Question: I am using silverlight and have to code in c# not xaml and i have a grid (myGrid) with 1 row and 1 column. This Grid further contain Border('rect') and this rect contains another grid ('childGrid')inside having 1 row and 3 columns.
And this smallGrid further contains a stackpanel (sp) in second column whose size formed dynamically but smallGrid dont resize according to the growing size of stackpanel sp.
My code is like this:
'''
Grid myGrid = new Grid();
myGrid.Width = 750;
myGrid.HorizontalAlignment = HorizontalAlignment.Left;
myGrid.VerticalAlignment = VerticalAlignment.Top;
myGrid.ShowGridLines = false;
ColumnDefinition colDef1 = new ColumnDefinition();
myGrid.ColumnDefinitions.Add(colDef1);
RowDefinition rowDef1 = new RowDefinition();
myGrid.RowDefinitions.Add(rowDef1);
Border rect = new Border();
rect.Width = g.Width;
rect.Height = g.Height;
rect.BorderThickness = new Thickness(2);
rect.BorderBrush = new SolidColorBrush(Colors.LightGray);
Grid childGrid = new Grid();
ColumnDefinition colDef1 = new ColumnDefinition();
ColumnDefinition colDef2 = new ColumnDefinition();
ColumnDefinition colDef3 = new ColumnDefinition();
childGrid.ColumnDefinitions.Add(colDef1);
childGrid.ColumnDefinitions.Add(colDef2);
childGrid.ColumnDefinitions.Add(colDef3);
int NumberOfRadioButton = 0;
StackPanel sp = new StackPanel();
foreach(var item in param.Component.Attributes.Items) {
NumberOfRadioButton++;
RadioButton rb = new RadioButton();
rb.GroupName = item;
rb.Content = item;
sp.Children.Add(rb);
}
Grid.SetRow(sp, 1);
Grid.SetColumn(sp, 1);
childGrid.Height = sp.Height;
childGrid.Children.Add(sp);
TextBlock txtblk1ShowStatus = new TextBlock();
TextBlock txtblkLabel = new TextBlock();
txtblkLabel.Text = param.Label;
Grid.SetColumn(txtblkLabel, 0);
Grid.SetRow(txtblkLabel, 1);
childGrid.Children.Add(txtblkLabel);
txtblk1ShowStatus.Text = param.Name;
Grid.SetColumn(txtblk1ShowStatus, 2);
Grid.SetRow(txtblk1ShowStatus, 1);
childGrid.Children.Add(txtblk1ShowStatus);
rect.Child = childGrid;
Grid.SetRow(rect, 1);
myGrid.Children.Add(rect);
'''
The size of 'myGrid' and 'childGrid' must grow dynamically according to the increasing stackpanel size on dynamically created radio buttons? Because all the radio buttons are not displayed in column 2 please see the last radiobutton in snapshot belowis not displayed because of border crossing ("Very High", just after "High"):

EDIT: I even tried these 3 steps but it still the same:
(1)Remove rect.Width = g.Width; rect.Height = g.Height; childGrid.Height = sp.Height;
(2)add rowdef.Height= new GridLength(1, GridUnitType.Auto);(because i am expanding vertically)
(3) add sp.Orientation = Orientation.Vertical;
Edit2 : myGrid is liek this:
'''
Grid myGrid = new Grid();
myGrid.Width = 750;
myGrid.HorizontalAlignment = HorizontalAlignment.Left;
myGrid.VerticalAlignment = VerticalAlignment.Top;
myGrid.ShowGridLines = false;
ColumnDefinition colDef1 = new ColumnDefinition();
myGrid.ColumnDefinitions.Add(colDef1);
int totalRows = p.Parameter.Count() + p.Separator.Count();
for (int i = 0; i < totalRows; i++)
{
myGrid.RowDefinitions.Add(new RowDefinition());
}
'''
EDIT3: (my changed code after bit's suggestion)
'''
Border rect = new Border();
// rect.Width = g.Width;
// rect.Height = g.Height;
rect.BorderThickness = new Thickness(2);
rect.BorderBrush = new SolidColorBrush(Colors.LightGray);
Grid childGrid = new Grid();
ColumnDefinition colDef1 = new ColumnDefinition();
ColumnDefinition colDef2 = new ColumnDefinition();
ColumnDefinition colDef3 = new ColumnDefinition();
RowDefinition rowdef = new RowDefinition();
childGrid.ColumnDefinitions.Add(colDef1);
childGrid.ColumnDefinitions.Add(colDef2);
childGrid.ColumnDefinitions.Add(colDef3);
childGrid.RowDefinitions.Add(rowdef);
rowdef.Height= new GridLength(1, GridUnitType.Auto);
int NumberOfRadioButton =0;
StackPanel sp = new StackPanel();
sp.Orientation = Orientation.Vertical;
foreach (var item in param.Component.Attributes.Items)
{
NumberOfRadioButton++;
RadioButton rb = new RadioButton();
rb.GroupName = item;
rb.Content = item;
sp.Children.Add(rb);
}
Grid.SetRow(sp, LoopCount);
Grid.SetColumn(sp, 1);
childGrid.ShowGridLines = true;
// rect.Height = double.NaN;
childGrid.Children.Add(sp);
TextBlock txtblk1ShowStatus = new TextBlock();
TextBlock txtblkLabel = new TextBlock();
txtblkLabel.VerticalAlignment = System.Windows.VerticalAlignment.Center;
txtblkLabel.HorizontalAlignment = System.Windows.HorizontalAlignment.Center;
txtblkLabel.TextAlignment = System.Windows.TextAlignment.Center;
txtblkLabel.FontWeight = FontWeights.Bold;
txtblkLabel.FontSize = 15;
txtblkLabel.FontStyle = FontStyles.Normal;
txtblkLabel.Padding = new Thickness(5, 10, 5, 10);
txtblkLabel.Text = param.Label;
Grid.SetColumn(txtblkLabel, 0);
Grid.SetRow(txtblkLabel, LoopCount);
childGrid.Children.Add(txtblkLabel);
txtblk1ShowStatus.VerticalAlignment = System.Windows.VerticalAlignment.Center;
txtblk1ShowStatus.HorizontalAlignment = System.Windows.HorizontalAlignment.Center;
txtblk1ShowStatus.TextAlignment = System.Windows.TextAlignment.Center;
txtblk1ShowStatus.FontWeight = FontWeights.Bold;
txtblk1ShowStatus.FontSize = 15;
txtblk1ShowStatus.FontStyle = FontStyles.Normal;
txtblk1ShowStatus.Padding = new Thickness(5, 10, 5, 10);
txtblk1ShowStatus.Text = param.Name;
Grid.SetColumn(txtblk1ShowStatus, 2);
Grid.SetRow(txtblk1ShowStatus, LoopCount);
childGrid.Children.Add(txtblk1ShowStatus);
rect.Child = childGrid;
Grid.SetRow(rect, LoopCount);
myGrid.Children.Add(rect);
'''
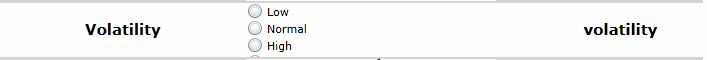
Answer: There a bunch of things you need to consider here..
In case you want a Horizontally expanding 'smallGrid', set the
'''
sp.Orientation=Orientation.Horizontal
'''
Then set the widths of the columns in 'smallGrid' to Auto.
'''
colDef.Width = new GridLength(1, GridUnitType.Auto); // Auto
'''
You don't really need the 'myGrid', directly using the 'Border' should suffice.
Get rid of assigning the Height s eg:
'''
rect.Width = g.Width;
rect.Height = g.Height;
childGrid.Height = sp.Height;
'''
Else, if you wanted a vertically expanding smallGrid, make sure the parent of the 'Border rect' (or myGrid, in case you decide to keep it), allows for expansion Height (mostly check that height is not hard coded to a fix number or something)
Also, set the
'''
smallGrid.ShowGridLines = true;
'''
to give you a better idea in regards to what is actually taking up the space.
Lastly, do this too
'''
int totalRows = p.Parameter.Count() + p.Separator.Count();
for (int i = 0; i < totalRows; i++)
{
var rowDef=new RowDefinition();
rowdef.Height = new GridLength(1, GridUnitType.Auto);
myGrid.RowDefinitions.Add(rowDef);
}
'''